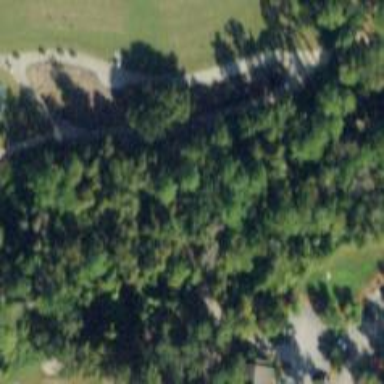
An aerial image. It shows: Path for both road and golf.